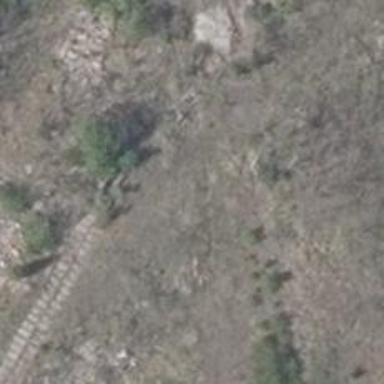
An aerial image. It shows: Sandy track with grade 4 tracktype.